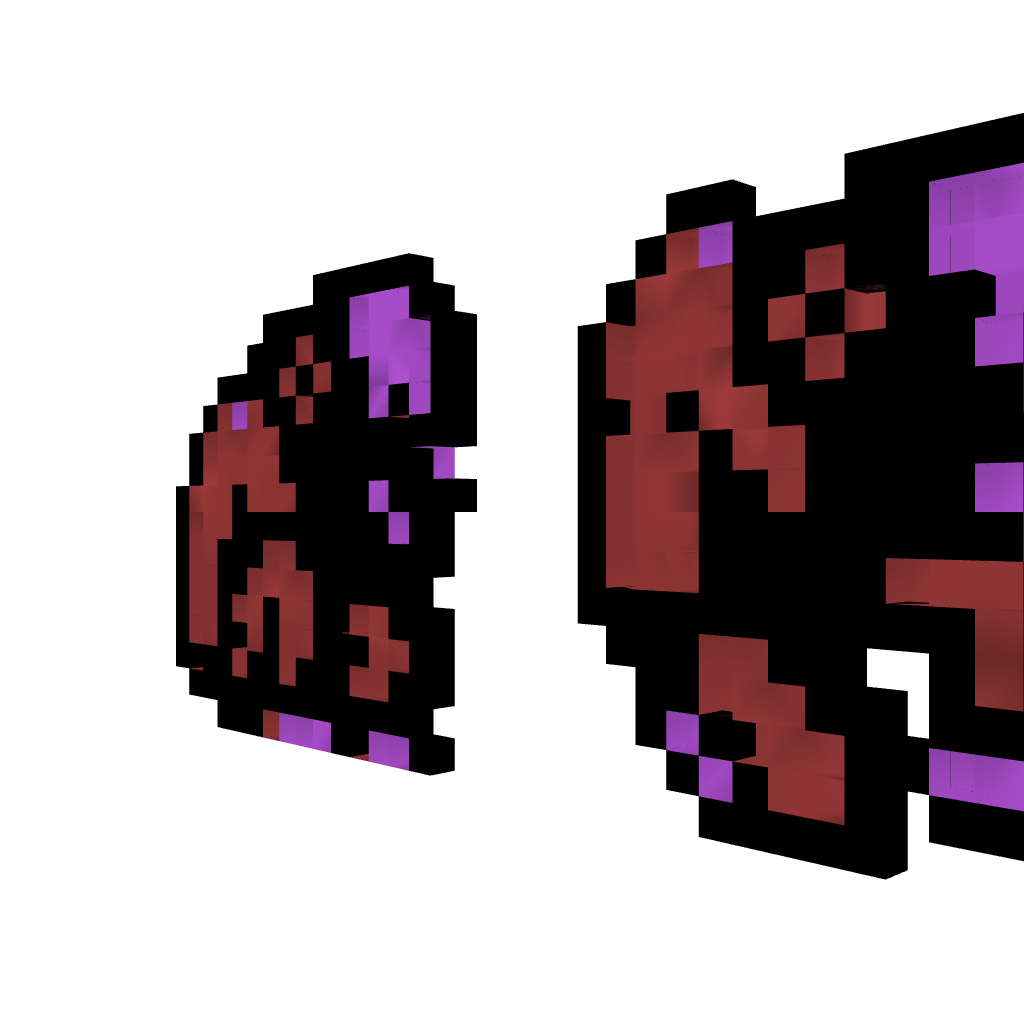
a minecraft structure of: Fleaman fromCastlevania 1 bad low quality